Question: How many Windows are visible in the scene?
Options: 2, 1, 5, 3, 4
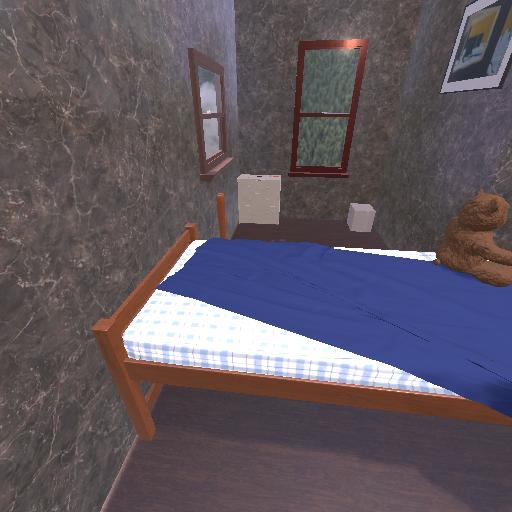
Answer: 2